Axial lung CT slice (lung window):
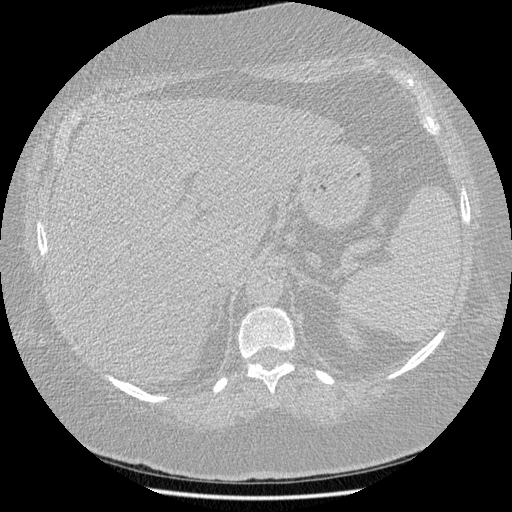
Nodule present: no